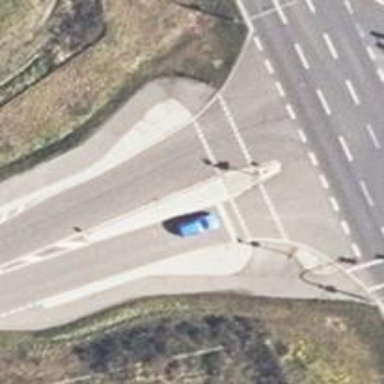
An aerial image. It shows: Road with traffic signals.